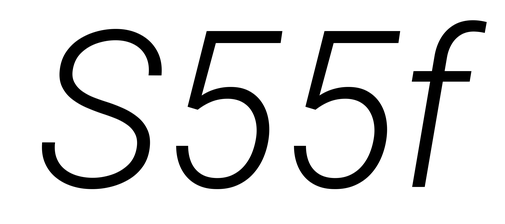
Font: Roboto-Italic_Light_Italic